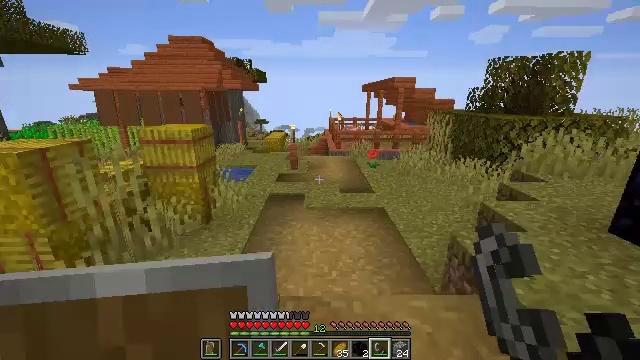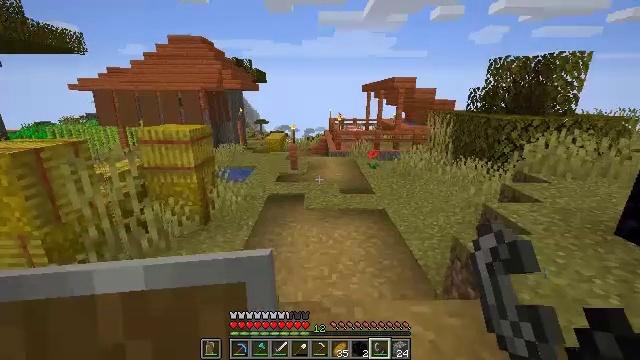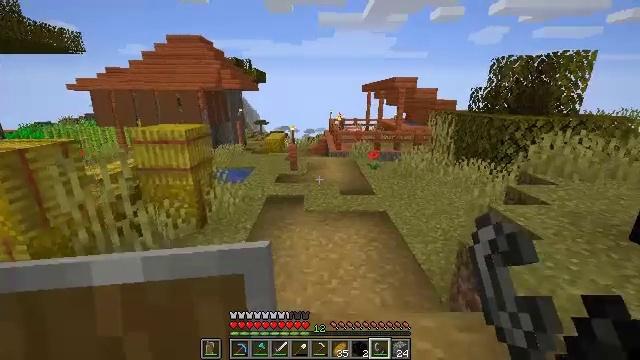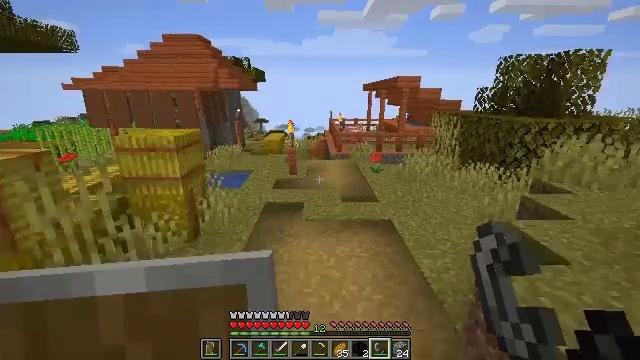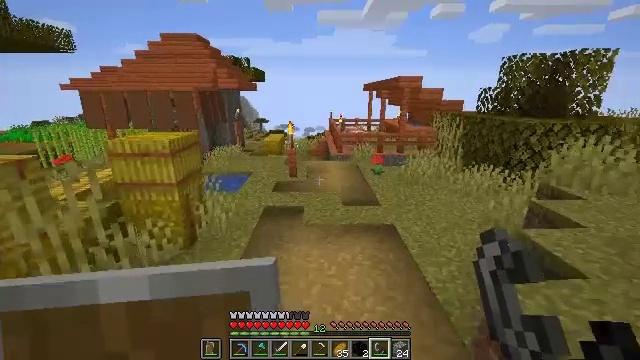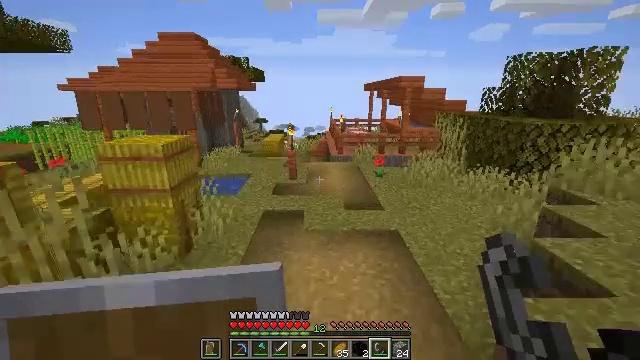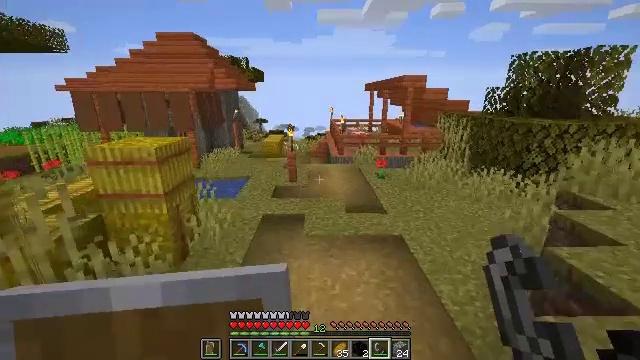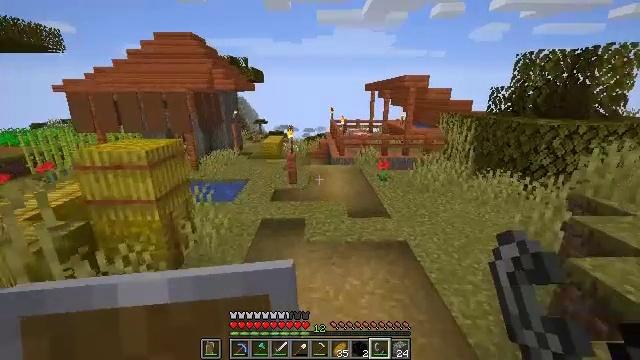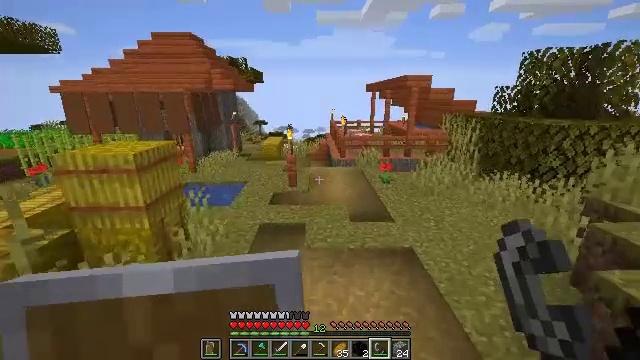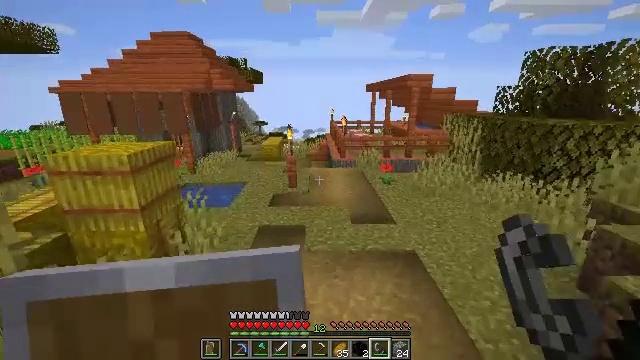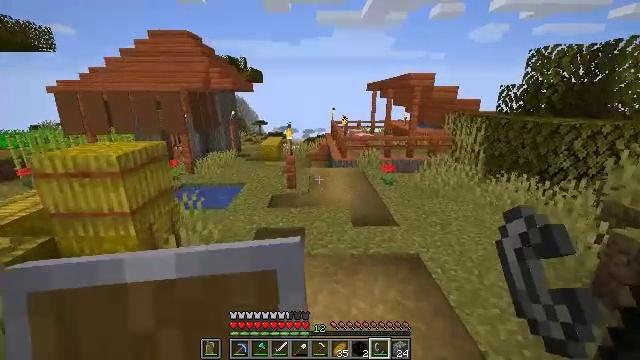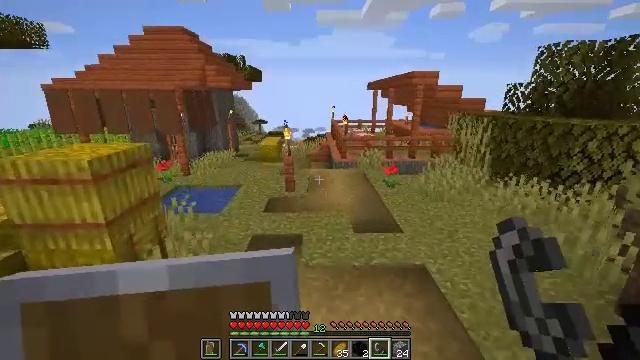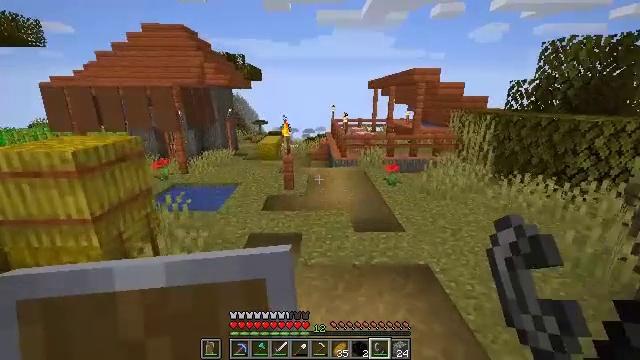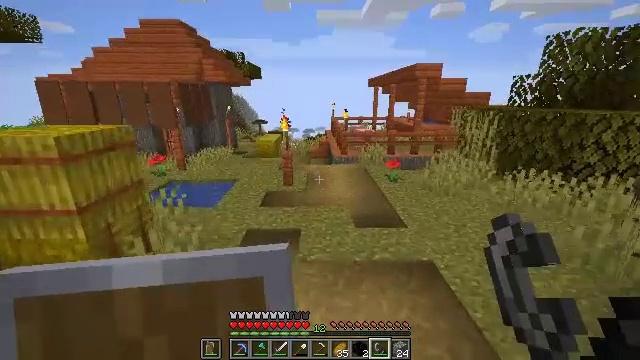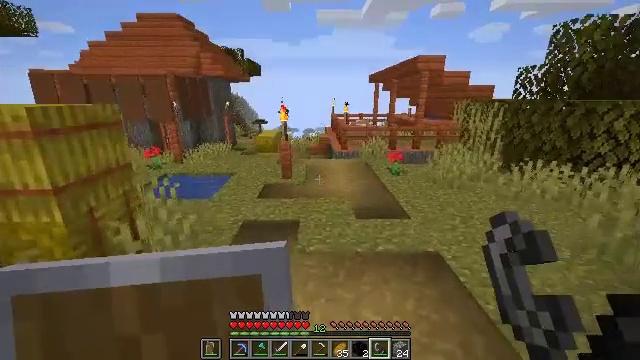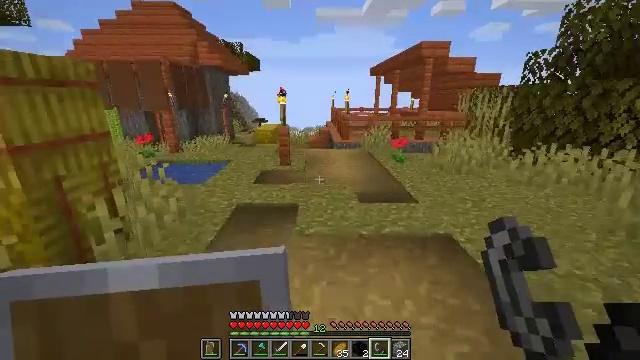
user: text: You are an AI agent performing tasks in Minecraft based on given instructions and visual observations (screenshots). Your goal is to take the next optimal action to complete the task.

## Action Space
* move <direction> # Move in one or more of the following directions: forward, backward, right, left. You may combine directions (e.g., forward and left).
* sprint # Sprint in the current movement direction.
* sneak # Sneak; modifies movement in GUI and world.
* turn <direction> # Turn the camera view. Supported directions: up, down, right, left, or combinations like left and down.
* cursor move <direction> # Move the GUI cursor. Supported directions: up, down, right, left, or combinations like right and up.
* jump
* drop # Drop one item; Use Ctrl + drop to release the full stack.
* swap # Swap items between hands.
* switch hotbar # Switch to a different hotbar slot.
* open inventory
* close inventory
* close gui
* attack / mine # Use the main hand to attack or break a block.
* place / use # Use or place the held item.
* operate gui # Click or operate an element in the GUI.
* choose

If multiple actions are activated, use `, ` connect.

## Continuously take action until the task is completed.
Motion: motion action
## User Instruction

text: Open a crafting table to create the enchanting table.
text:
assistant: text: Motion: move forward
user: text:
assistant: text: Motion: move forward
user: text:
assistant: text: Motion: move forward
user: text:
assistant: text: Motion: move forward
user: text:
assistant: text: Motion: move forward
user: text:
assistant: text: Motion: move forward
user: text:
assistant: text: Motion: move forward
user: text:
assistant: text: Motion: move forward
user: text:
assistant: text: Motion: move forward
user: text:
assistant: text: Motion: move forward
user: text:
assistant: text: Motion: move forward
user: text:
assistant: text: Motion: move forward
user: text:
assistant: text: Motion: move forward
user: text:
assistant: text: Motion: move forward
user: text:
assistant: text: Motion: move forward and move left
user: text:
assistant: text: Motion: move forward and move left
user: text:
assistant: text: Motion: move forward and move left
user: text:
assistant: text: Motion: move forward and move left
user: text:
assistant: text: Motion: move forward and move left
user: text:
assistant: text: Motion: move forward and move left
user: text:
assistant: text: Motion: move forward and move left
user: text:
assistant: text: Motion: move forward and move left
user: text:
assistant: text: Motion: move forward
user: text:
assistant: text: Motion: move forward
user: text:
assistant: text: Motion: move forward
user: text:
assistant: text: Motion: move forward, sprint
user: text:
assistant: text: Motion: move forward, sprint
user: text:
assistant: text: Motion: move forward, sprint
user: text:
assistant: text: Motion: move forward, sprint
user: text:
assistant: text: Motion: move forward